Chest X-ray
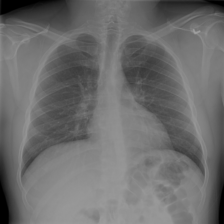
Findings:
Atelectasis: negative
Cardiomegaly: negative
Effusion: negative
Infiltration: negative
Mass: negative
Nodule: negative
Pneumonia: negative
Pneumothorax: negative
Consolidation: negative
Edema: negative
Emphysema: negative
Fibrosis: negative
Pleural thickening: negative
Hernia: negative